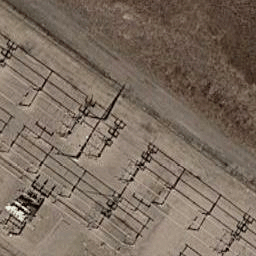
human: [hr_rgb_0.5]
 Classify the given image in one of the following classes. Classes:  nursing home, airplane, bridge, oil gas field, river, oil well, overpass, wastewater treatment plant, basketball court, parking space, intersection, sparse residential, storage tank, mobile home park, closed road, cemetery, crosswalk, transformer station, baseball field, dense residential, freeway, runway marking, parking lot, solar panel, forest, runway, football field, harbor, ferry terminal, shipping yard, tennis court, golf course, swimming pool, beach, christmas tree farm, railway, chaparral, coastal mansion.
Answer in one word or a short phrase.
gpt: transformer station